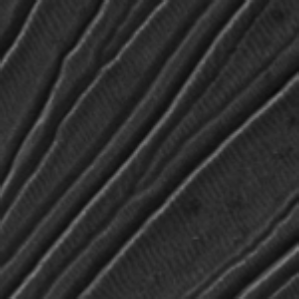
Label: frost